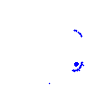
Particle: proton